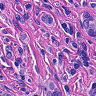
Metastatic tissue present: yes